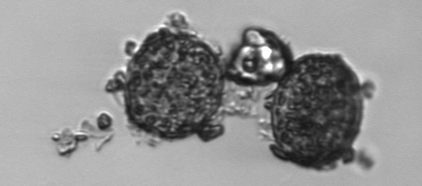
Label: Thalassiosira_TAG_external_detritus